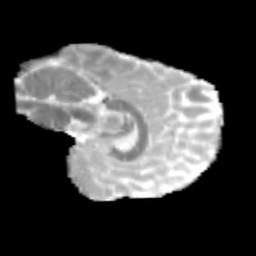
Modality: MD
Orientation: sagittal
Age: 12
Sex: male
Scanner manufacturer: siemens
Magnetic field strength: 3 T
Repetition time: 3.8 s
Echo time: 0.07 s